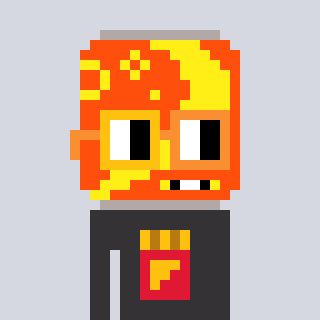
a pixel art character with square yellow and orange glasses, a pop-shaped head and a grayscale-colored body on a cool background